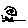
Label: line